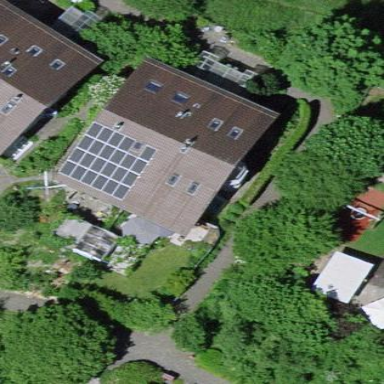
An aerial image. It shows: Residential building with gabled roof.